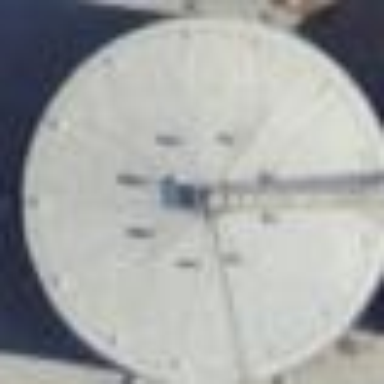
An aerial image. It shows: Structure identified as grain elevator.